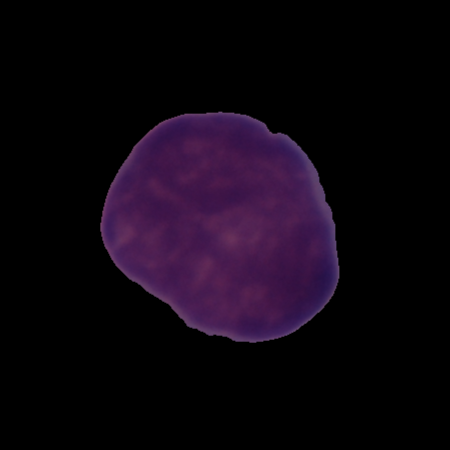
Label: cancer